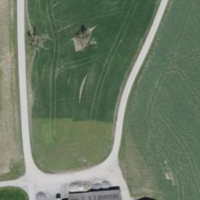
EUNIS habitat code: 25
Species observed at this site:
Ficaria verna